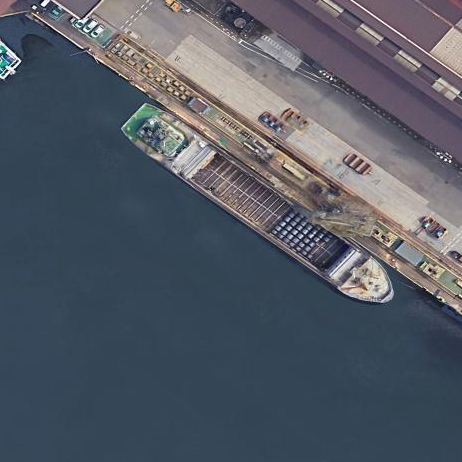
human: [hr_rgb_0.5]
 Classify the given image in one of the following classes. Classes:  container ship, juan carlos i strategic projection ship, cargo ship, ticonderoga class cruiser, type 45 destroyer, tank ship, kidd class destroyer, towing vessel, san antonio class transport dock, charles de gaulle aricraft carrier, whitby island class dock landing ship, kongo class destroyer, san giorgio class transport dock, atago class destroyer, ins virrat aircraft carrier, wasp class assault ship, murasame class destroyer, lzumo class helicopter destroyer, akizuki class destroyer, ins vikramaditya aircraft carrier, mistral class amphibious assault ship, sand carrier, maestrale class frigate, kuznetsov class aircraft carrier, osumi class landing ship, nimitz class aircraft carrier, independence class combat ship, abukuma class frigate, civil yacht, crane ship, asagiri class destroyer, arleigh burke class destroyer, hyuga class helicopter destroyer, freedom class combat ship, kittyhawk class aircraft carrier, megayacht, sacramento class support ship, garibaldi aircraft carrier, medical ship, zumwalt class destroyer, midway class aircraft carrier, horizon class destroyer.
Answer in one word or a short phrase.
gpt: Cargo ship